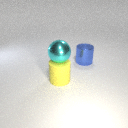
large yellow rubber cylinder in front of large blue metal cylinder